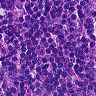
Metastatic tissue present: no